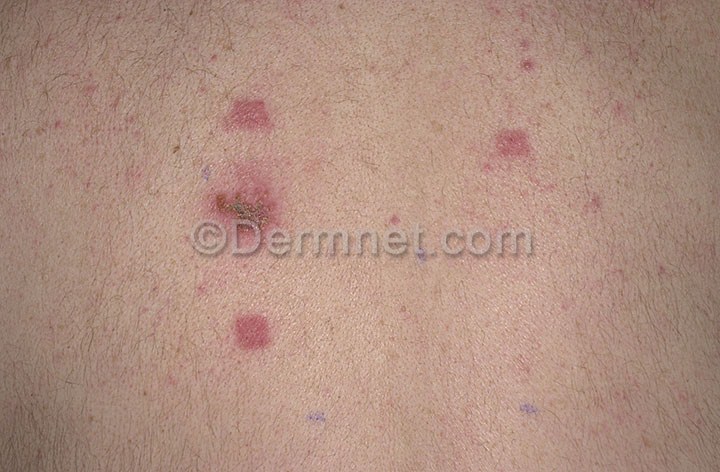
Disease: Poison Ivy Photos and other Contact Dermatitis